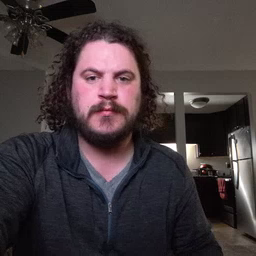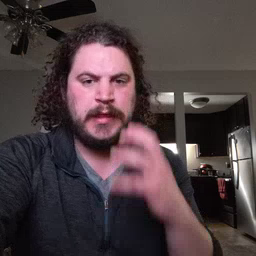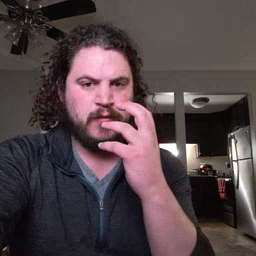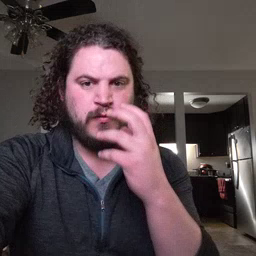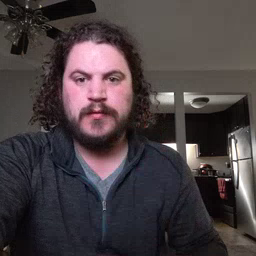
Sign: clown